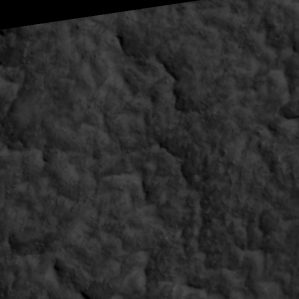
Label: non_frost